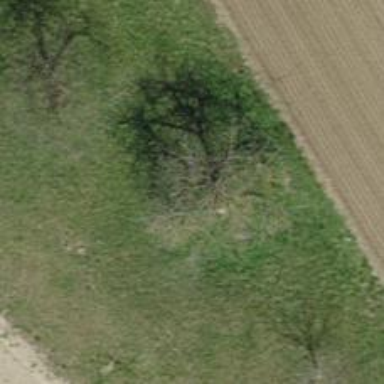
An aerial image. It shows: Deciduous tree with broadleaved leaves.